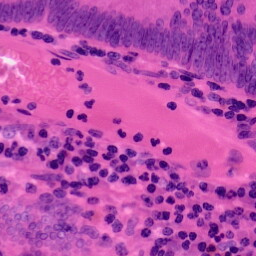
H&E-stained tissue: Colon